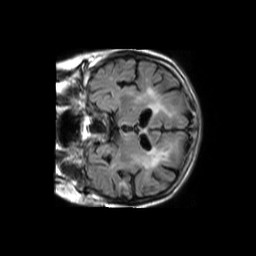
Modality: FLAIR
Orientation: coronal
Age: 71
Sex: male
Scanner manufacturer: philips
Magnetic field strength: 1.5 T
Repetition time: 6 s
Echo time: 0.12 s